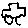
Label: car